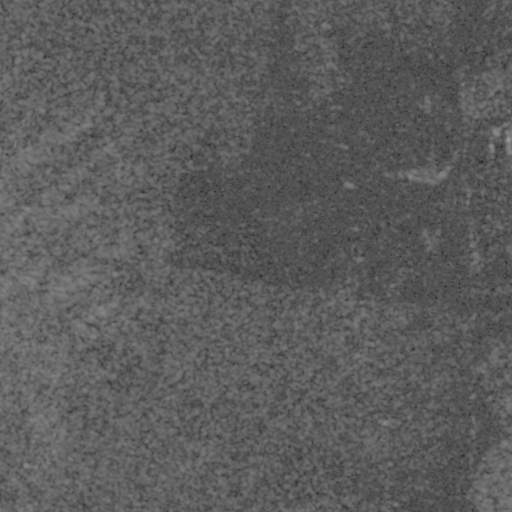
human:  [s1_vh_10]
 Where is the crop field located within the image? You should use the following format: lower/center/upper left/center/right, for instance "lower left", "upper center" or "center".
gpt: The crop field is located in the lower right of the image.
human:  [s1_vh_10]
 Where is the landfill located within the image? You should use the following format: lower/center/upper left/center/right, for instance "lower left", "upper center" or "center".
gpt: The landfill is located in the upper right of the image.
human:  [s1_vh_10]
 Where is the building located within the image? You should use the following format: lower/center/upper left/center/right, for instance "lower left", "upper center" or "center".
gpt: There is no building in the image.

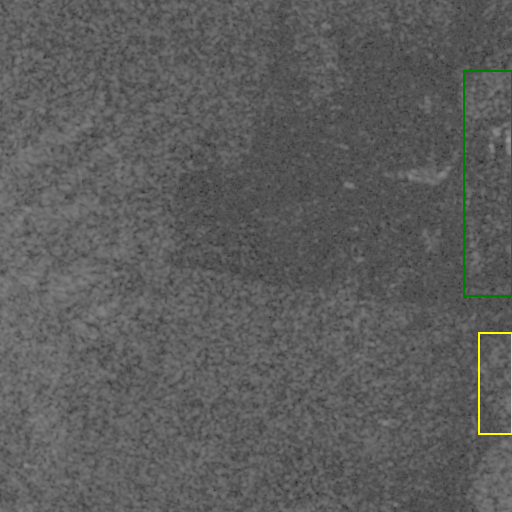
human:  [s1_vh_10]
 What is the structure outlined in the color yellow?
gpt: The structure outlined in yellow is a crop field.
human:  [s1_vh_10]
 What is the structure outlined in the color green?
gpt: The structure outlined in green is a landfill.
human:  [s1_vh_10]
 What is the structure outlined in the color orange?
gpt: There is no orange outline.